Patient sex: M
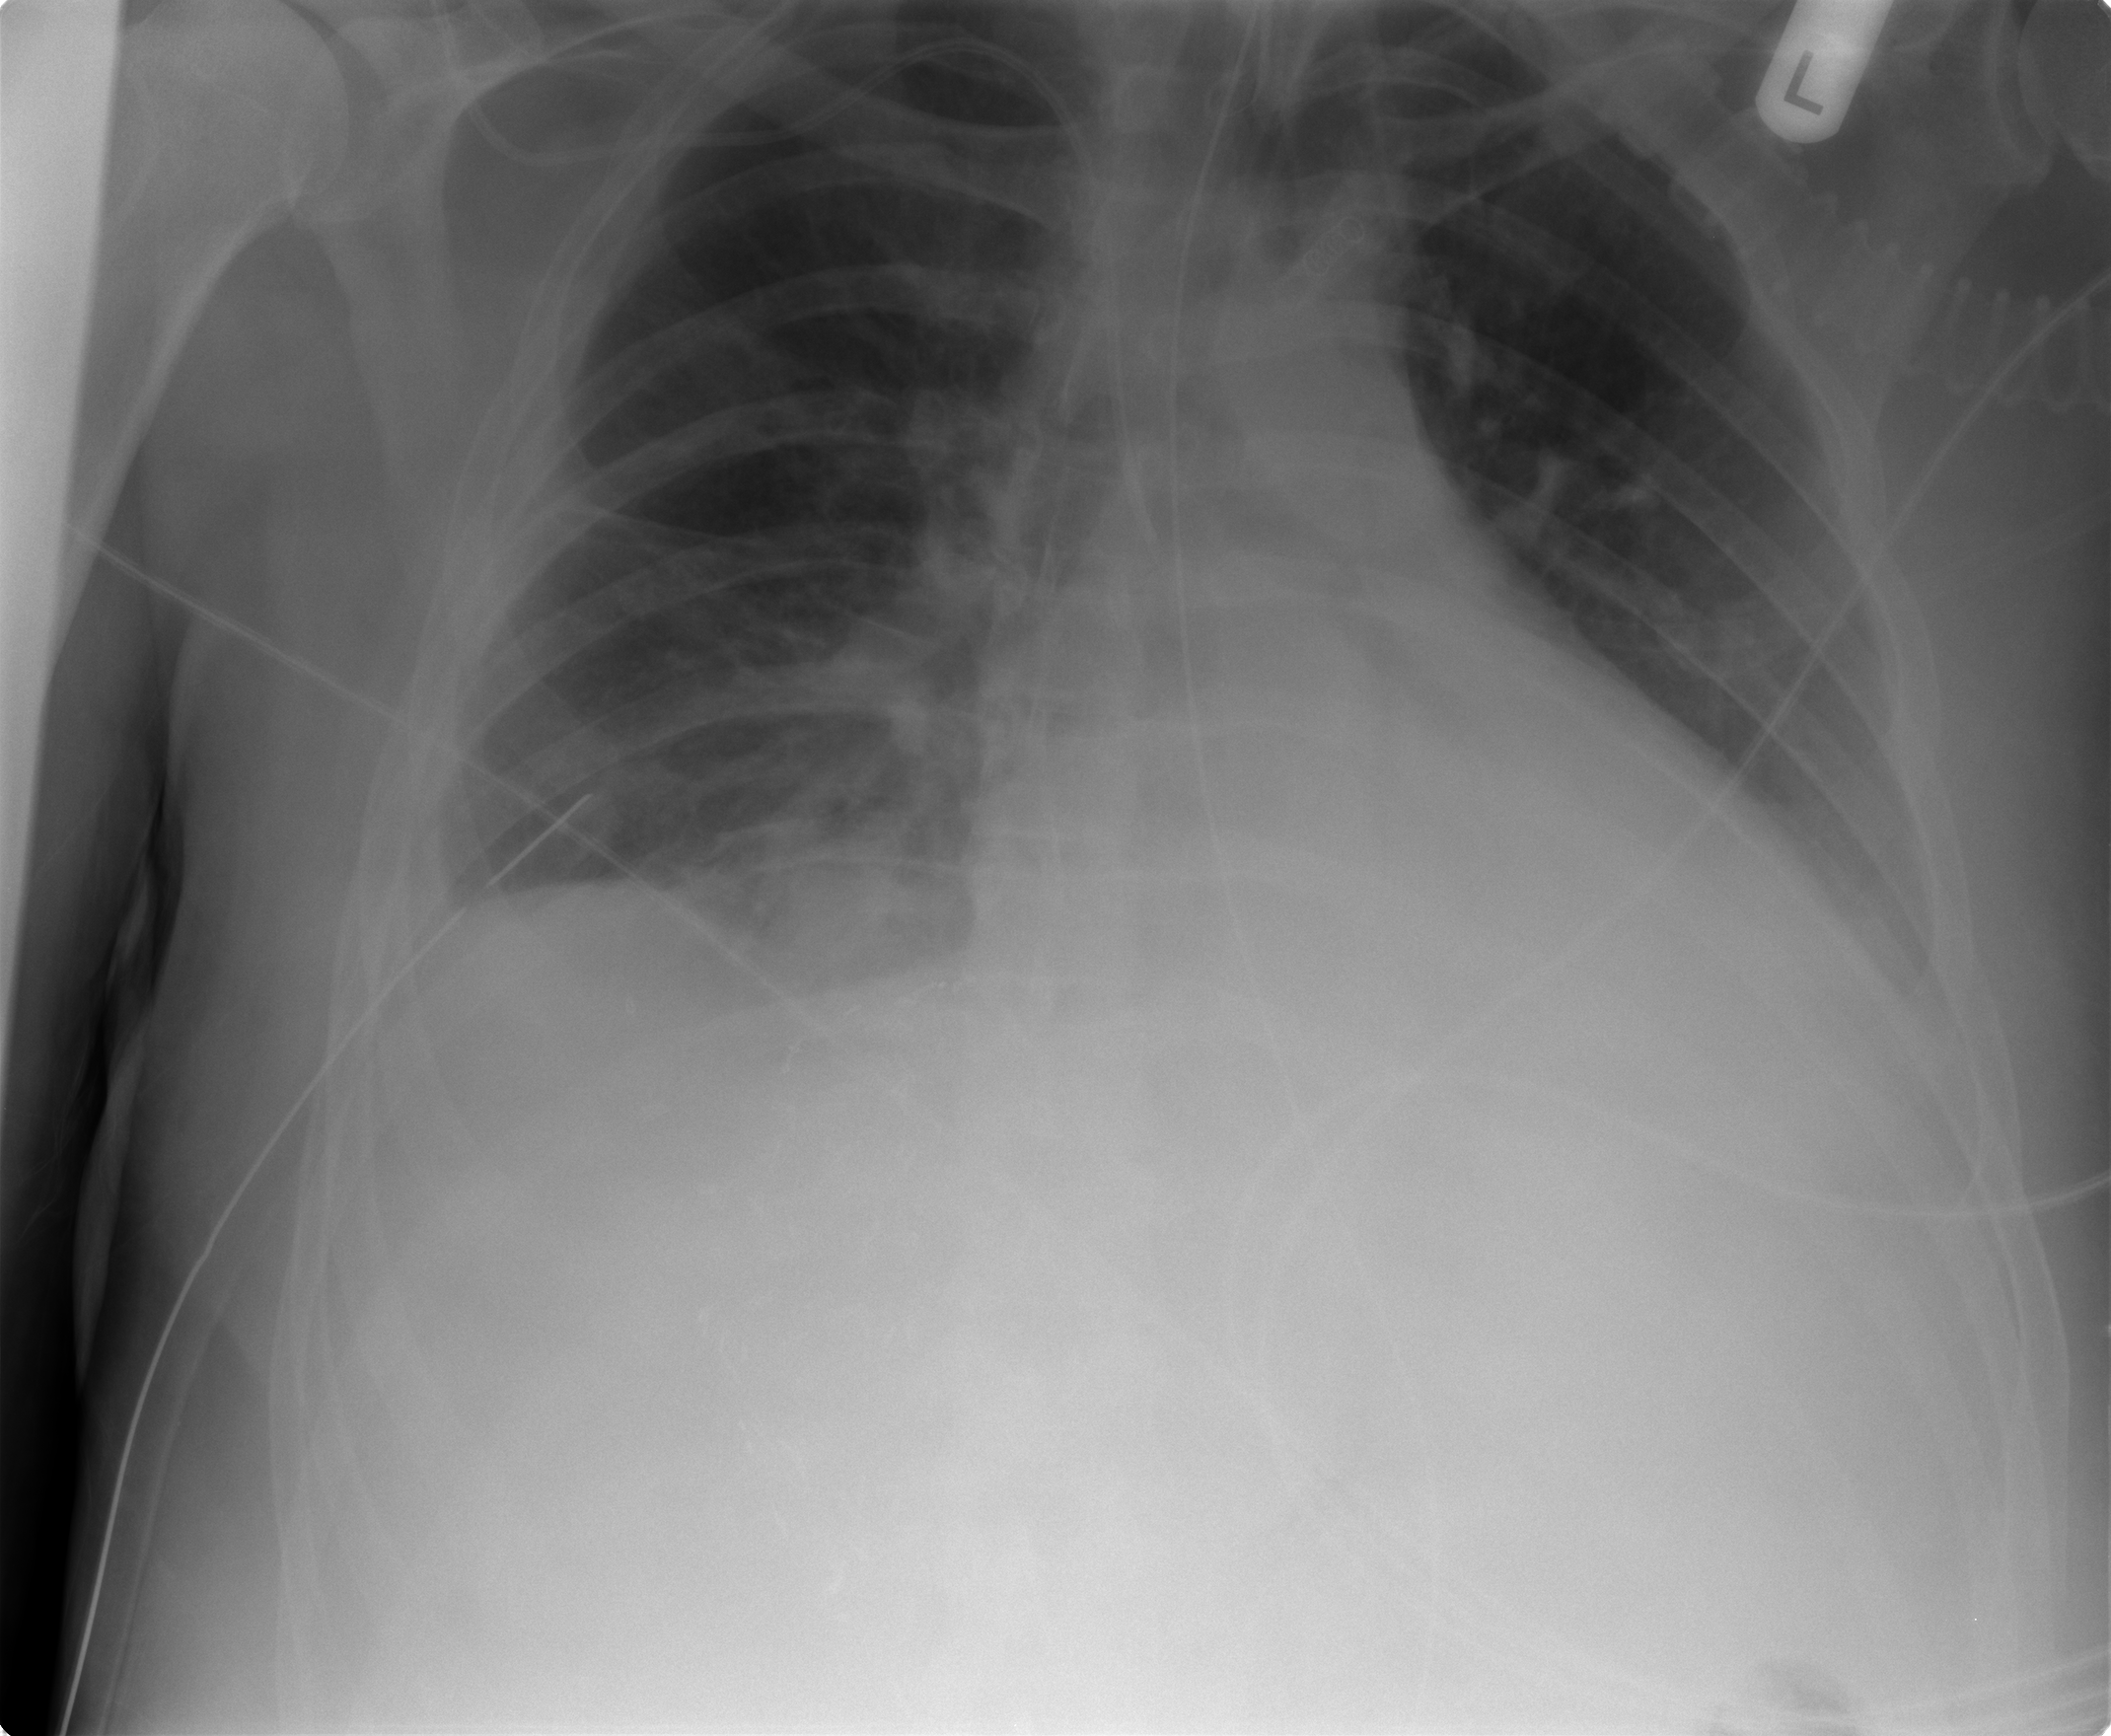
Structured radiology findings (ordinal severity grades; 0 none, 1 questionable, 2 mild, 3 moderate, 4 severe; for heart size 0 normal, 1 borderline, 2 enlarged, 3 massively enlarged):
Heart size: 2
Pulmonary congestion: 2
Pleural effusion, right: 2
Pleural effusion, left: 2
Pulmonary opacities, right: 0
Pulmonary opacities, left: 0
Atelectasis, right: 2
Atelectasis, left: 2